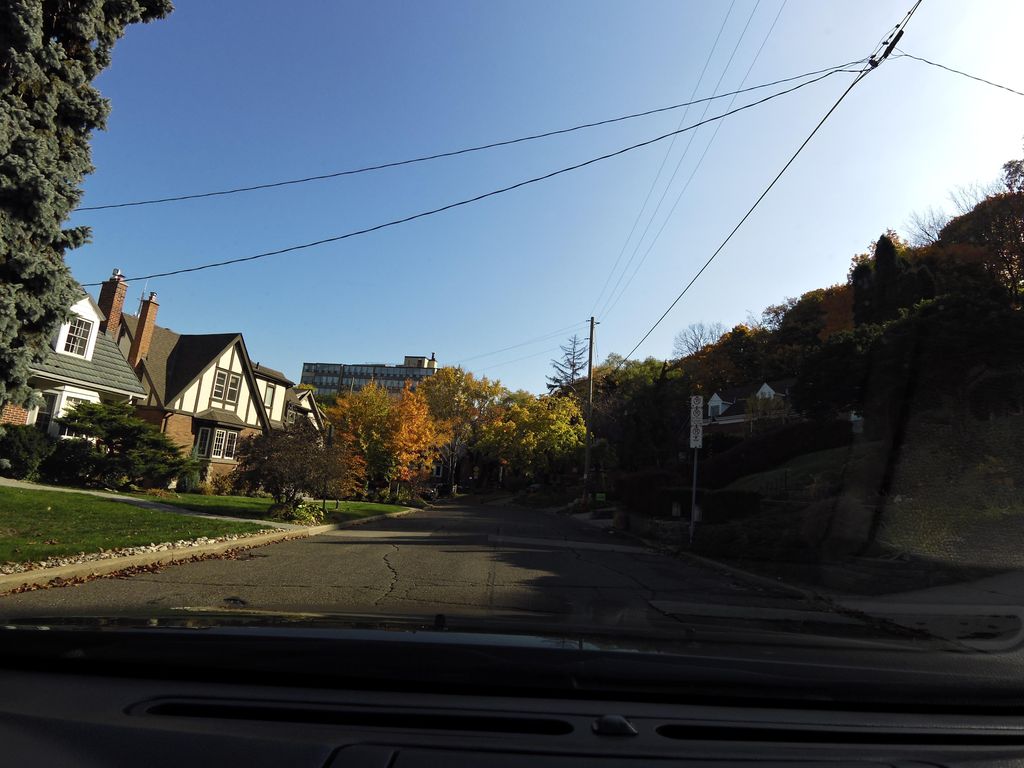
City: hamilton